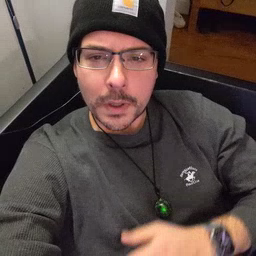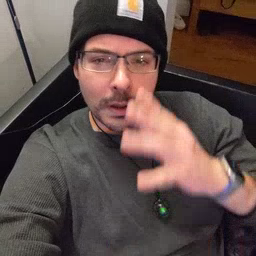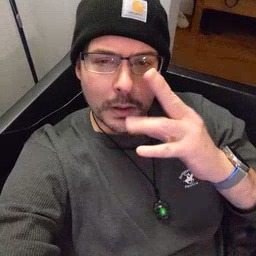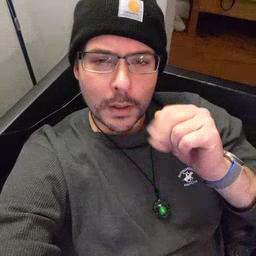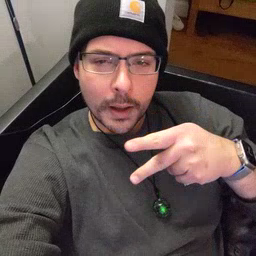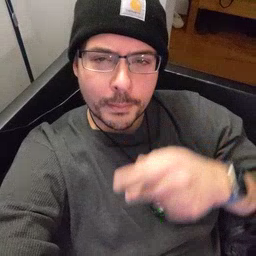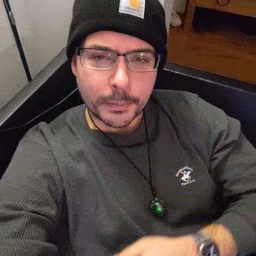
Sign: nap